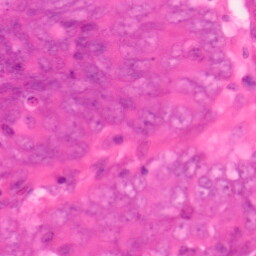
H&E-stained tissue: Colon